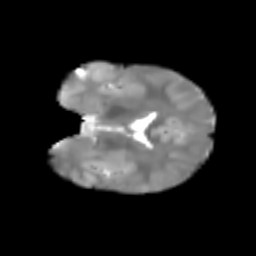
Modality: T2w
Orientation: coronal
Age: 6
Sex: male
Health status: healthy